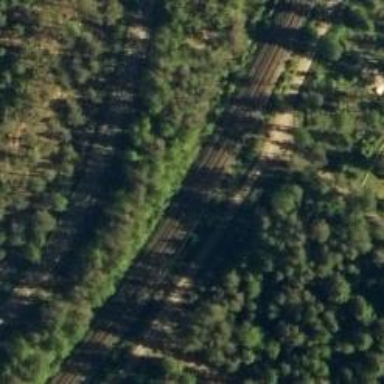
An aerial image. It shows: Railway track with continuous electrified contact lines.